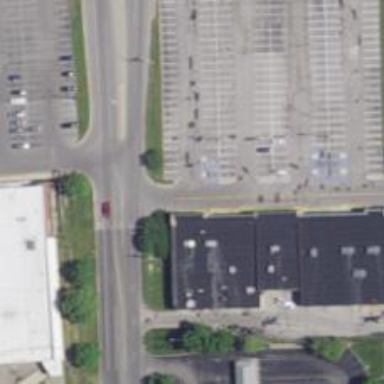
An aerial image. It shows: Alley classified as service road.